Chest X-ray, PA view. Patient: 65 years old, sex M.
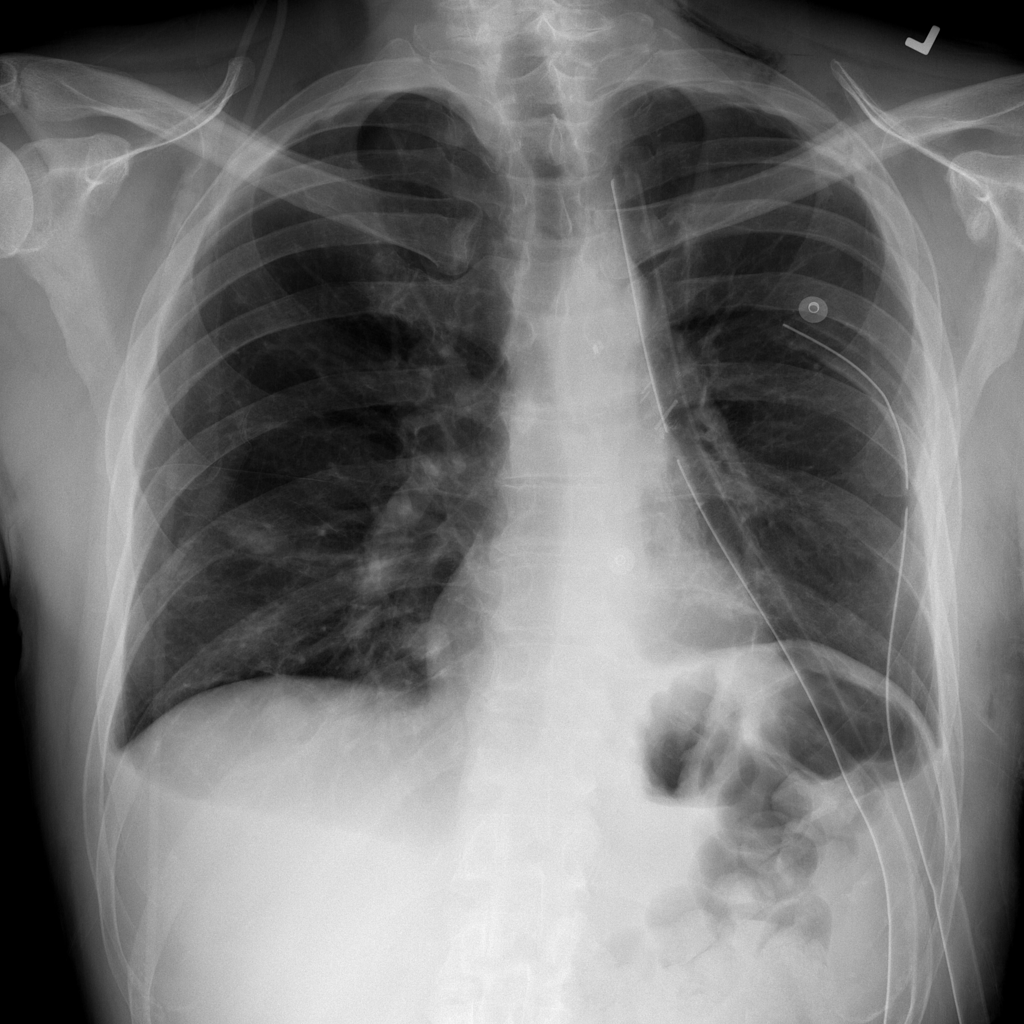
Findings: Emphysema